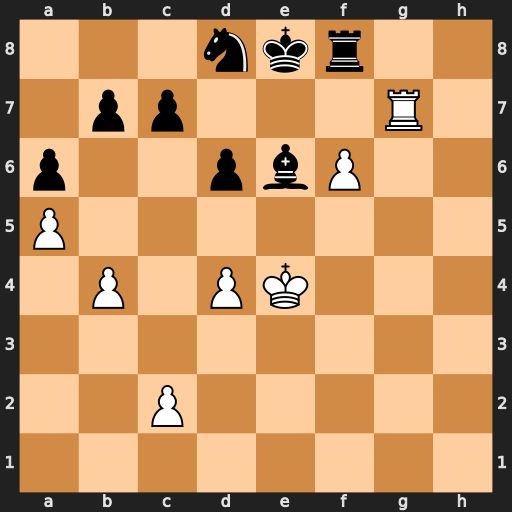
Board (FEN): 3nkr2/1pp3R1/p2pbP2/P7/1P1PK3/8/2P5/8
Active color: w
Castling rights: -
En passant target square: -
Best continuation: Re7#